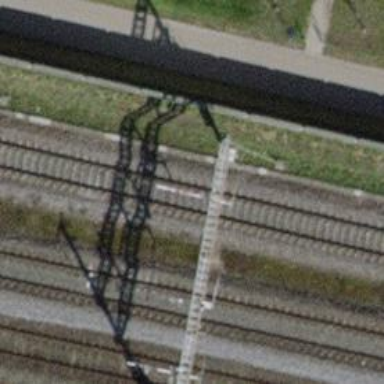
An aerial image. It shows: Single railway track with electrified contact line.